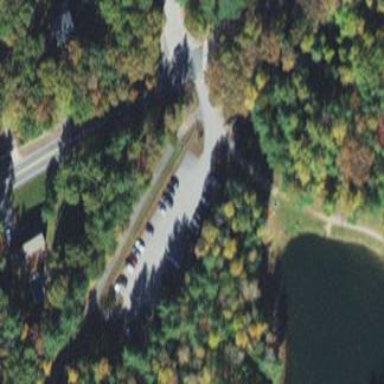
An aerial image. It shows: Paved parking area.